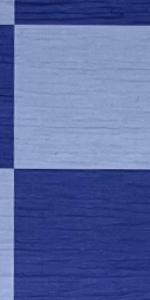
Label: Empty